Question: I have created a grammar using xtext, and generated the DSL. Now, I want to transform the DSL elements (program that is conforming to the grammar) to XML elements. So, I am wondering if there is a framework that allows to do that using Java for example. I could open the files having the extension of the DSL using the eclipse editor "Sample Reflective Ecore Model Editor" and could visualize the elements of the DSL.

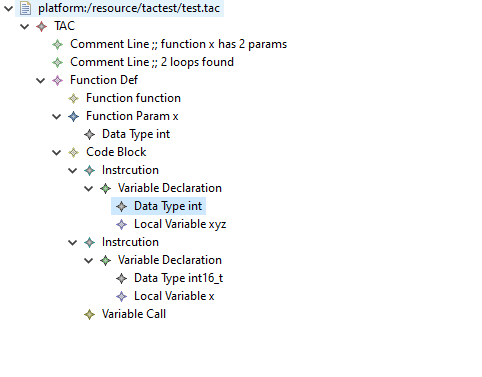
Answer: I found what I was looking for. I am using Xtend with Xtext. A ".xtend" file is generated once the grammar is compiled. This file contains a method called doGenerate. It is here where I am transforming my code which is conforming to its xtext grammar to a Capella XML and inject it directly in the "melodymodeller" Capella project file.
Thank you all for your answers.